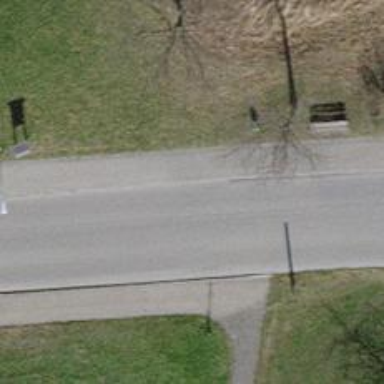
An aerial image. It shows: Bench.